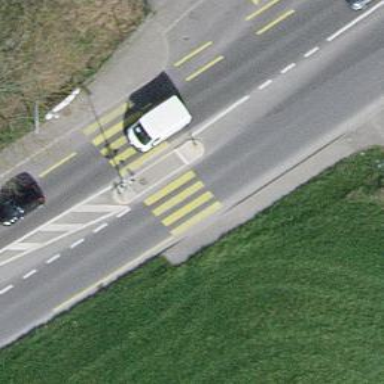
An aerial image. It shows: Kerb barrier.